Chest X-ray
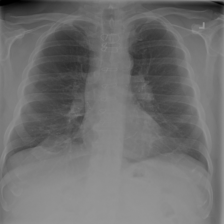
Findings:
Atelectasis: negative
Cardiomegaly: negative
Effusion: negative
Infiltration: negative
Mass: negative
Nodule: negative
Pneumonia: negative
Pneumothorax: negative
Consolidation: negative
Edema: negative
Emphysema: negative
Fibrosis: negative
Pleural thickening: negative
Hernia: negative